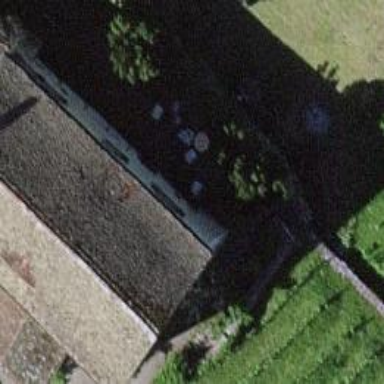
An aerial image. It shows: Historic castle building.